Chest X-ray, PA view. Patient: 64 years old, sex M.
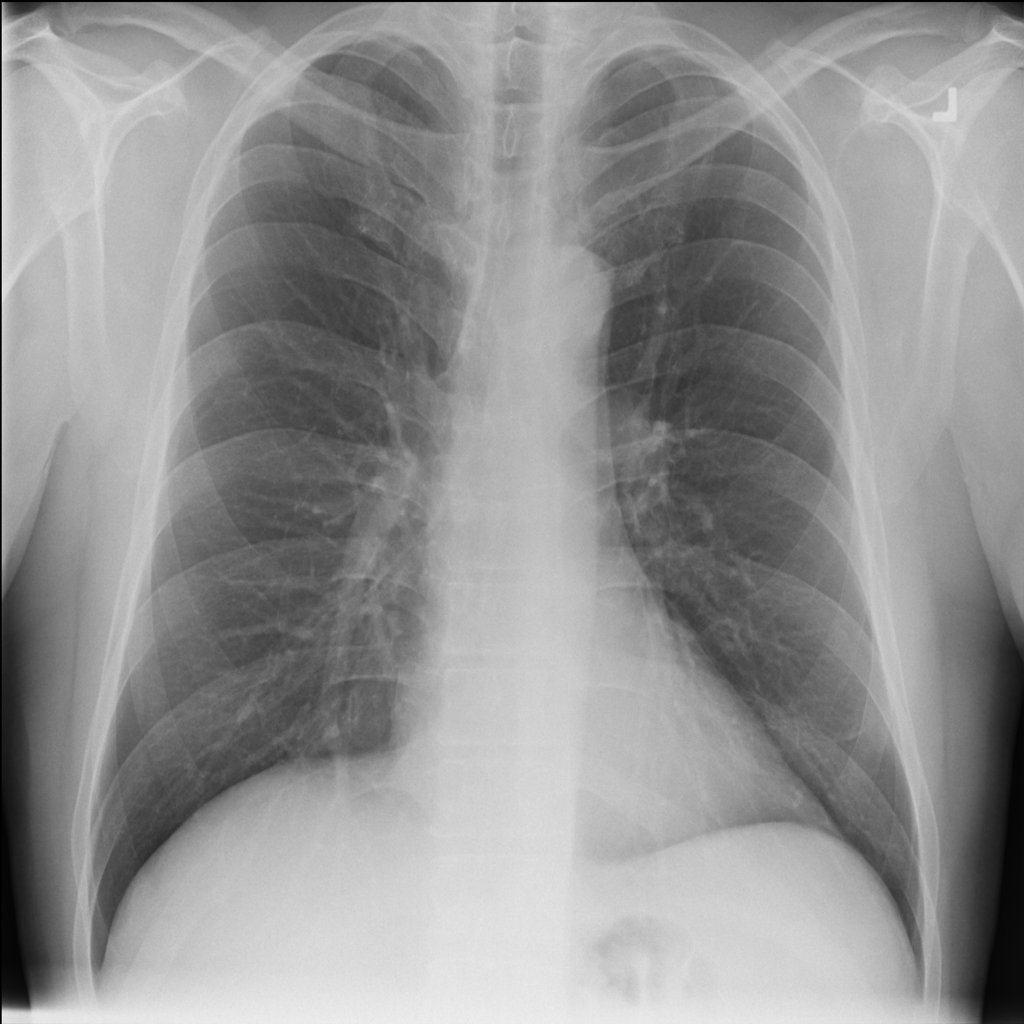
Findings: No Finding